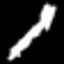
Label: pencil